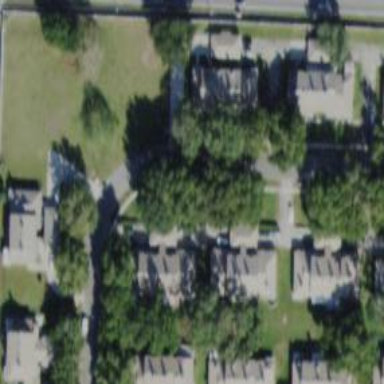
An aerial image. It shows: Residential road with sidewalk on the left side.